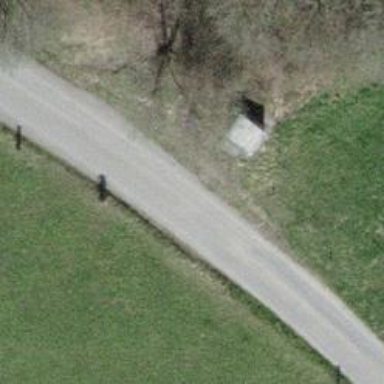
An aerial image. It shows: Bench.